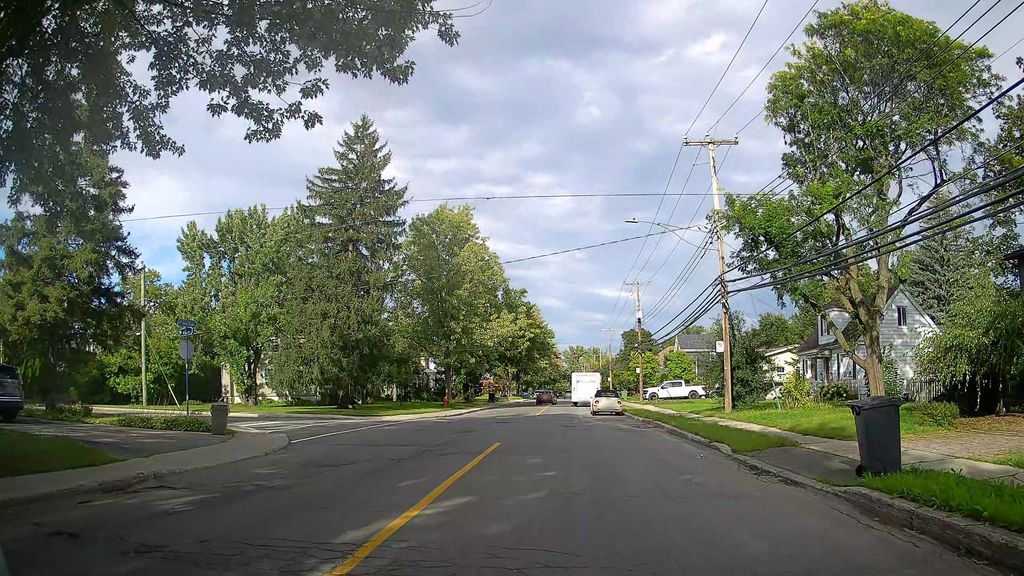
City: montreal